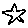
Label: star